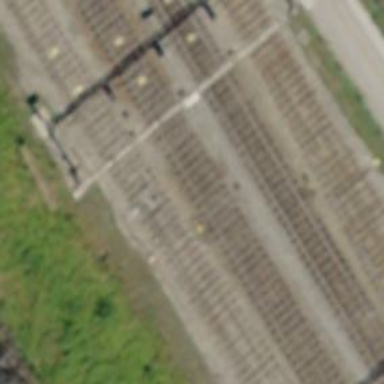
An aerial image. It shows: Railway switch.